Interaction volume radius: 5 \u00c5
Interaction volume height: 40 \u00c5
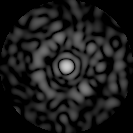
Disorder parameter: 0.8268